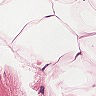
Metastatic tissue present: no